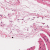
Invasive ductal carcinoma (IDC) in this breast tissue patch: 0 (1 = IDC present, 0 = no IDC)